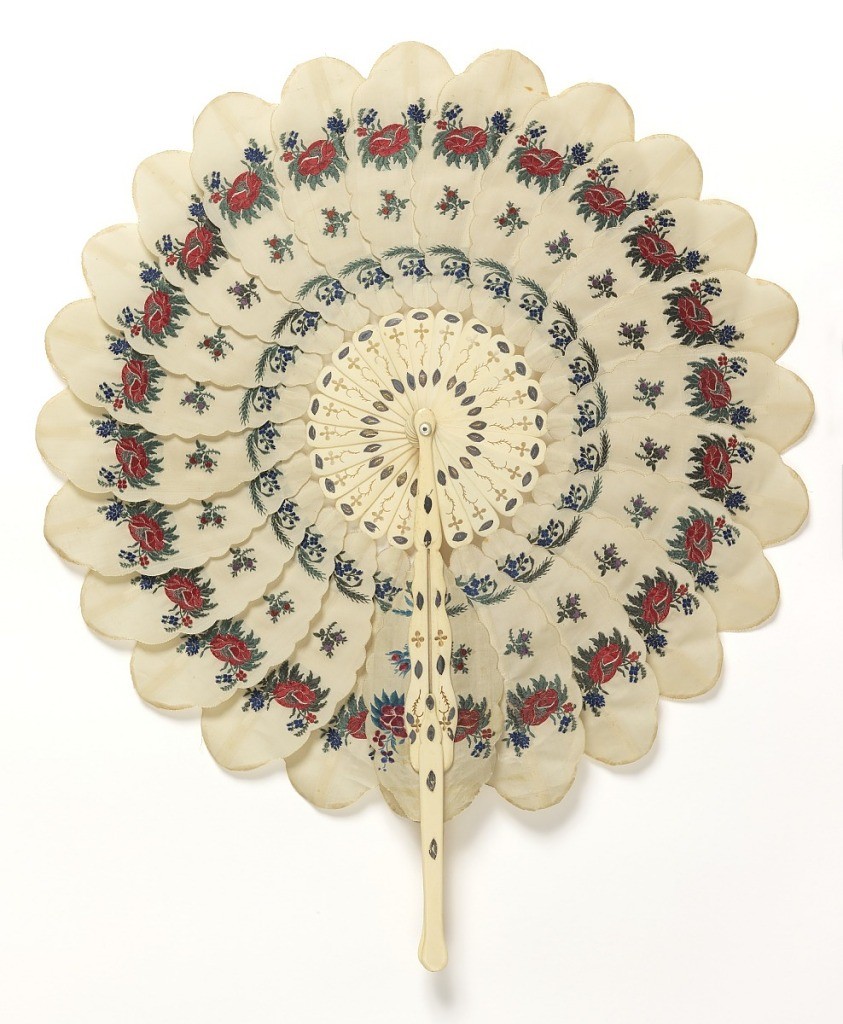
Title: Cockade fan
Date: ca. 1850
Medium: Brocaded silk leaves, pierced bone handle and sticks, metal rivet with mother-of-pearl washer
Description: Cockade fan with a pierced bone handle and slender sticks supporting twenty-four silk ovals, each with sixteen scallops, all edges rolled and whipped. Each leaf is decorated at three points with brocaded colored silk flowers, and attached to the guards by a slender stick on back. The two end ovals adhere to guards that have portions sliding in groove, forming handle. Inner ends of sticks pivot on a metal rivet with mother-of-[earl washer.